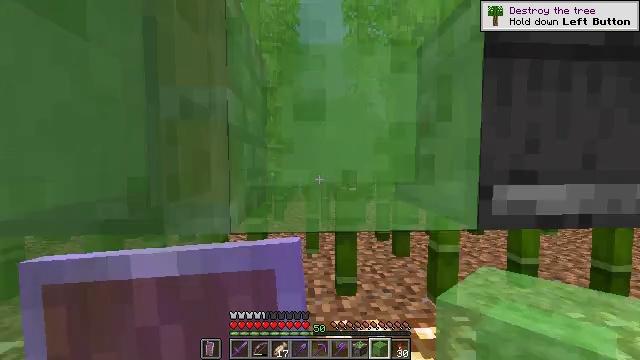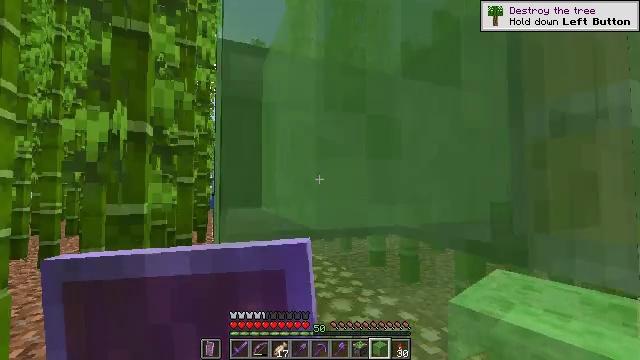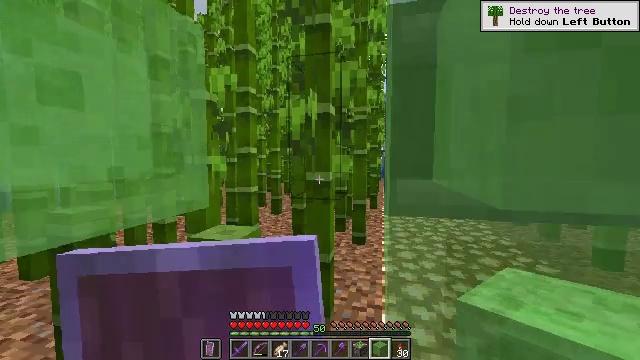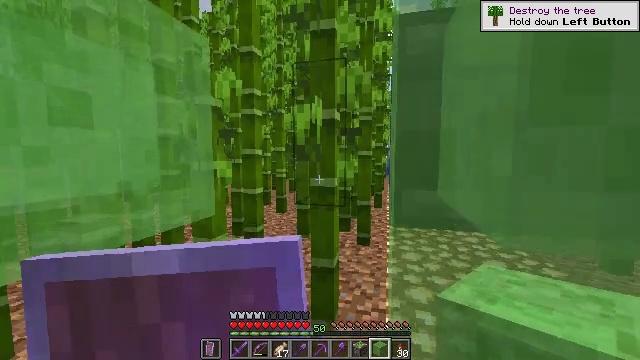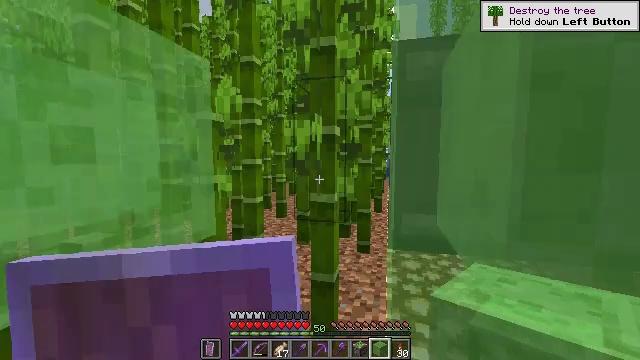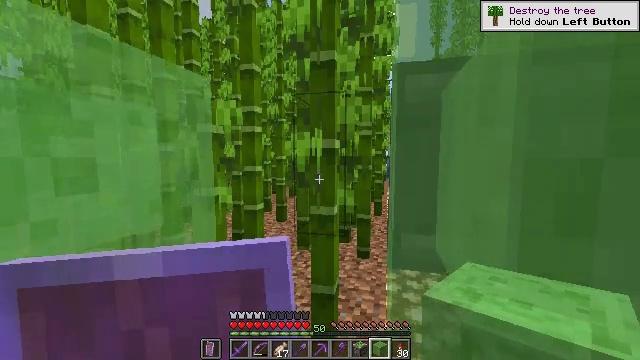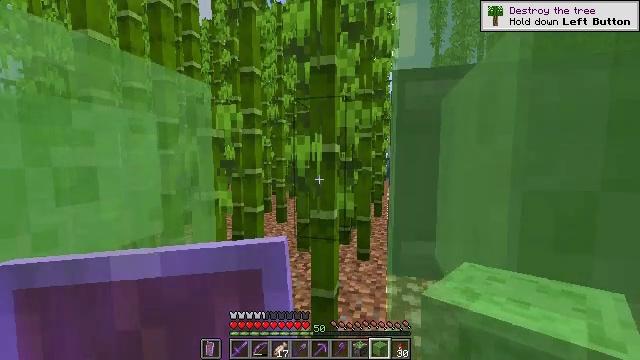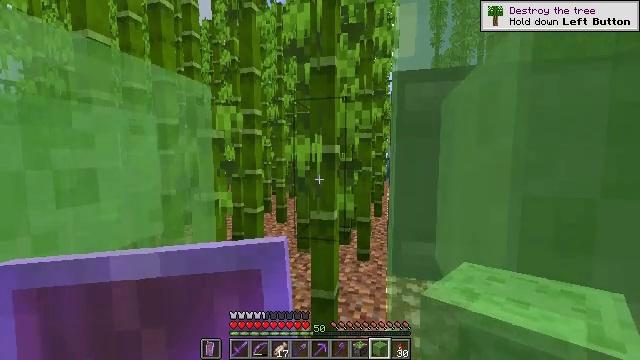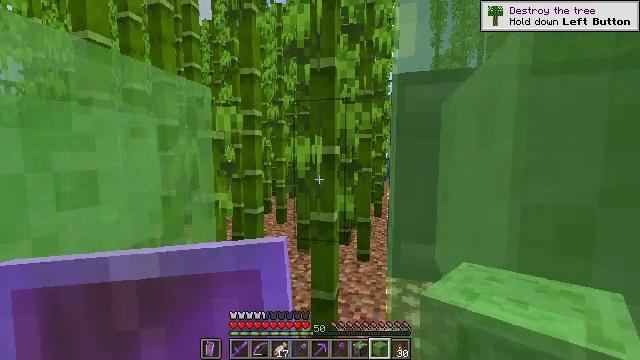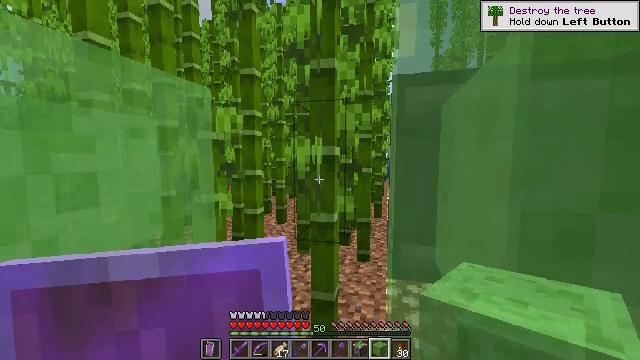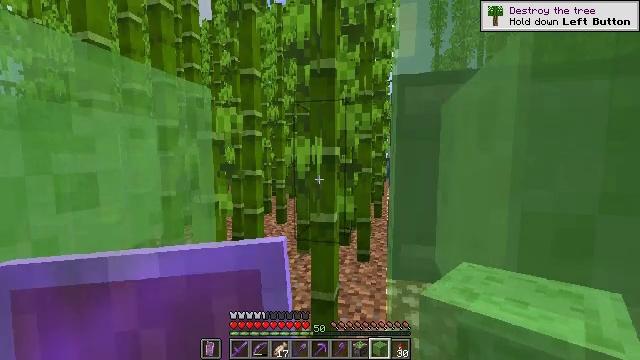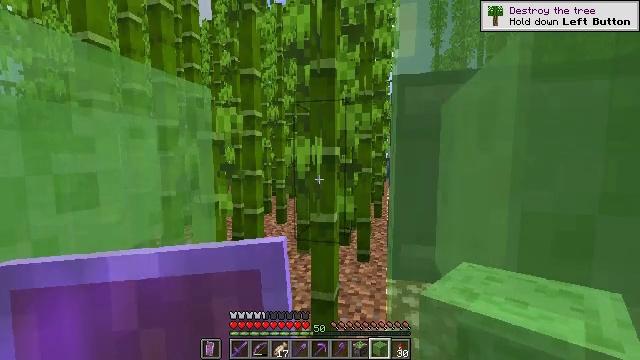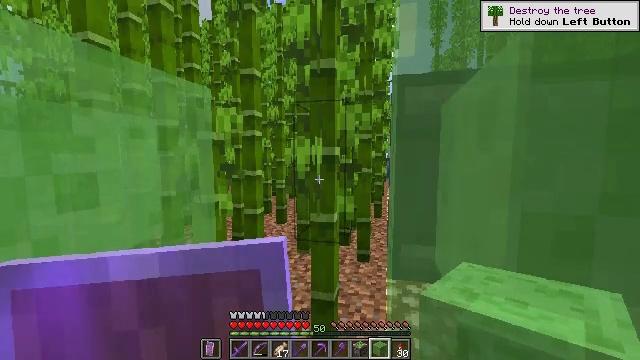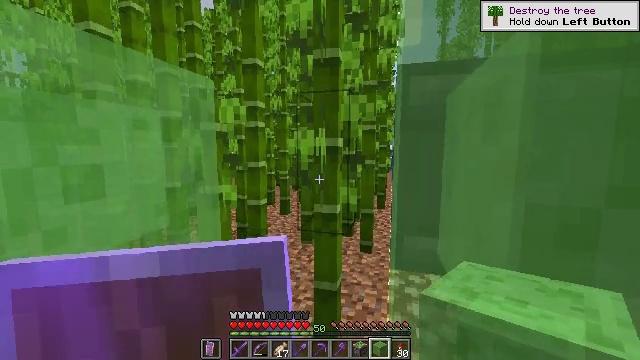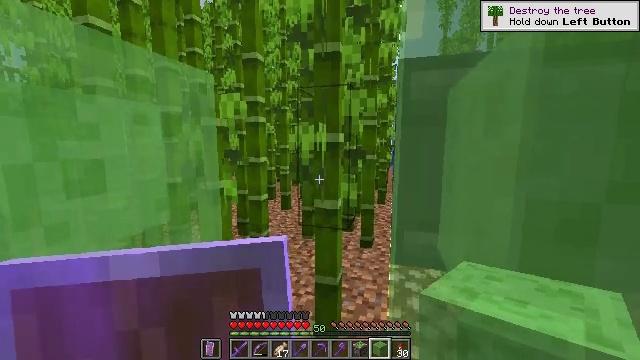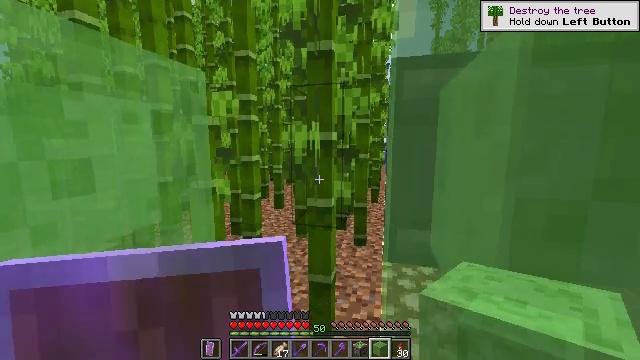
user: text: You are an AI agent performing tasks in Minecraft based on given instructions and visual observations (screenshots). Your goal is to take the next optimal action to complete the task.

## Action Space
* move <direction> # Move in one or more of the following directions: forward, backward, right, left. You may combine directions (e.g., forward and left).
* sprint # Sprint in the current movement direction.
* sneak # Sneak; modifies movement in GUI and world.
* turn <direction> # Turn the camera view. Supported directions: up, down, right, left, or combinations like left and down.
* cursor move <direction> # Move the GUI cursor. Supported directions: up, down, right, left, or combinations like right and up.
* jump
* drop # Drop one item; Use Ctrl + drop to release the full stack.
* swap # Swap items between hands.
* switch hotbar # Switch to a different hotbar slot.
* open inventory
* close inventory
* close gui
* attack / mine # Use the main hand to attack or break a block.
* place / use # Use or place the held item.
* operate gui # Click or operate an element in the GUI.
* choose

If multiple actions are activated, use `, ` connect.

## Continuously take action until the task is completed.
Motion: motion action
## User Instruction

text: Attack the slime block to pick it up.
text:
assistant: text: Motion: sneak, turn left and up
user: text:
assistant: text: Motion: turn left and down
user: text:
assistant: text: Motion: turn left
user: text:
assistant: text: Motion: no_op
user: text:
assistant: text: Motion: no_op
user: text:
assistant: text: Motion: no_op
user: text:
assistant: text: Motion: no_op
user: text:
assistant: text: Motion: no_op
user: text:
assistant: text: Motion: no_op
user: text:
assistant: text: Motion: no_op
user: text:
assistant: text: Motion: no_op
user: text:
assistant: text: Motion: no_op
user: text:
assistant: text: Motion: turn down
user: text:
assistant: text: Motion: turn down
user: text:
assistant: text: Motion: turn right
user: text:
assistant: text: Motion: turn right
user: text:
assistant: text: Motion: turn right and up
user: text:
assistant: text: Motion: turn right and up
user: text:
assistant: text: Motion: no_op
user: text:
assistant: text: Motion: no_op
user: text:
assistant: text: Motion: no_op
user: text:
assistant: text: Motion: no_op
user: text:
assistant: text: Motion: no_op
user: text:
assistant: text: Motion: attack / mine
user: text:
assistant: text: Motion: attack / mine
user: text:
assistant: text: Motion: no_op
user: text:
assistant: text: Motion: no_op
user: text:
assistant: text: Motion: no_op
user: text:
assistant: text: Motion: no_op